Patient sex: F
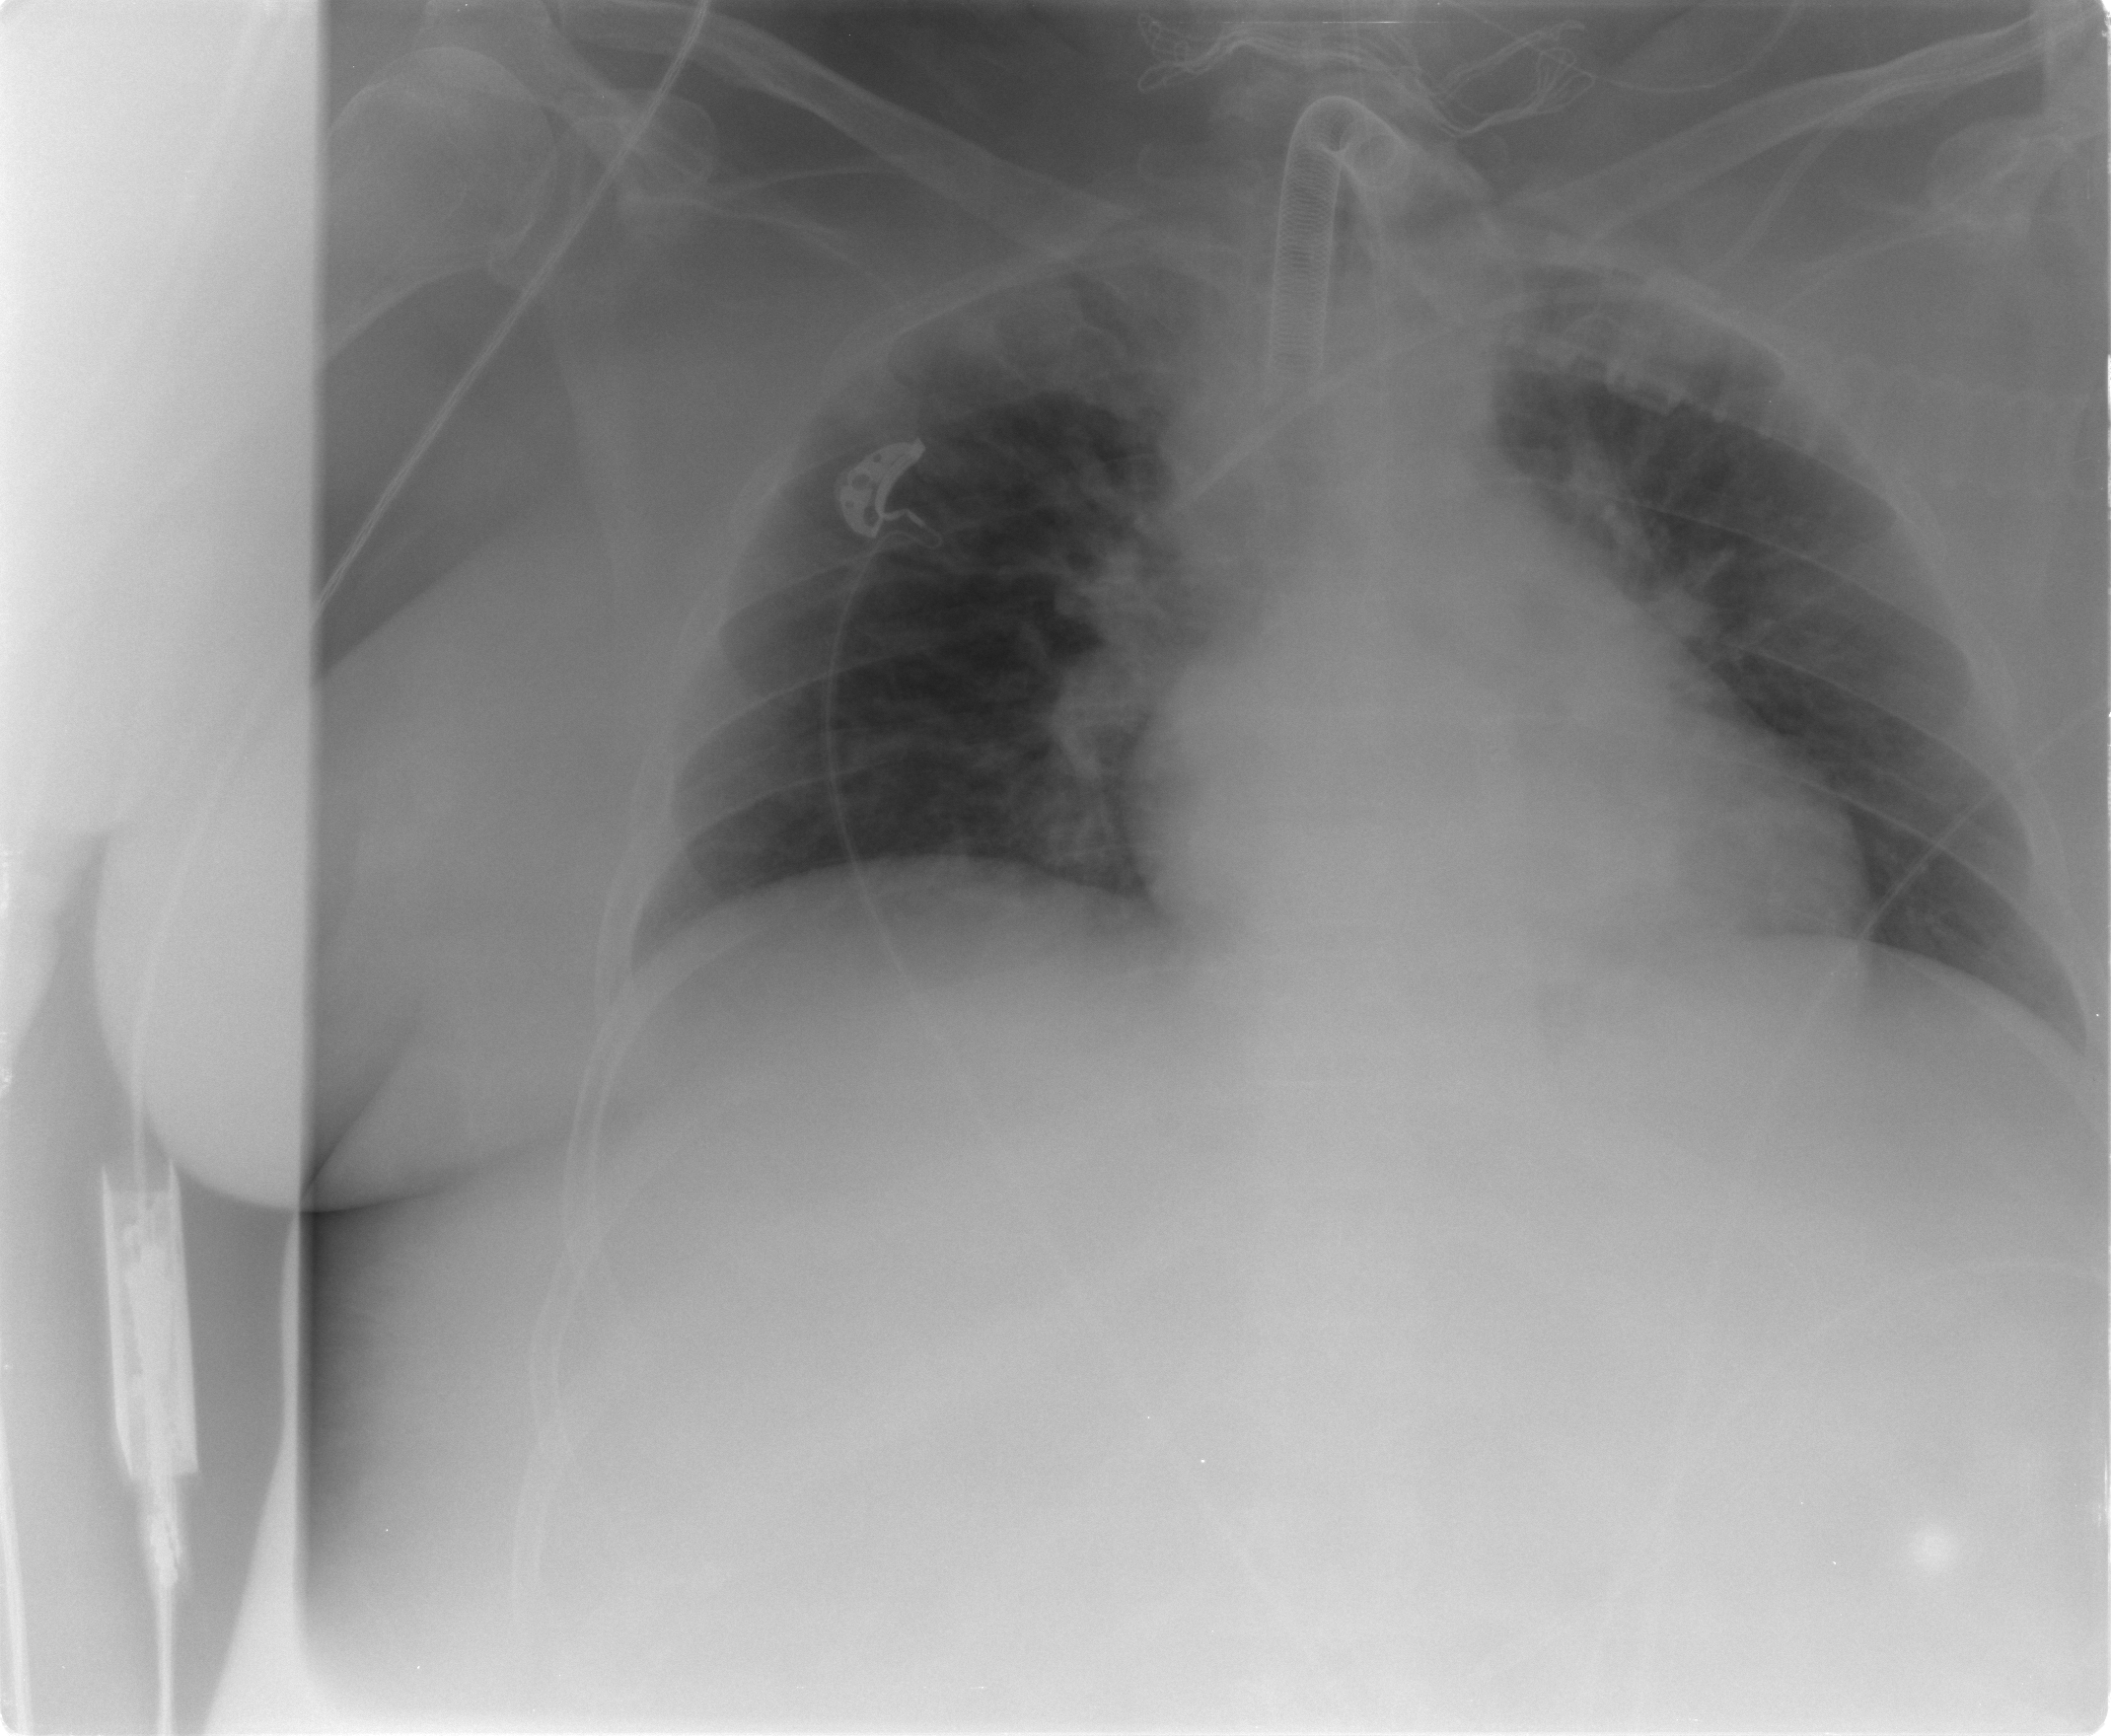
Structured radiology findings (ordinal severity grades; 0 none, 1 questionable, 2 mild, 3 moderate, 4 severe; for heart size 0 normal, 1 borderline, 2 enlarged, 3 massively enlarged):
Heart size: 0
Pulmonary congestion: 0
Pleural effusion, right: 1
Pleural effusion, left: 1
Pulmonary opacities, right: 0
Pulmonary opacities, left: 0
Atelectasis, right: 2
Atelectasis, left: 2